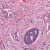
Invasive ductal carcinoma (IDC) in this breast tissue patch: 1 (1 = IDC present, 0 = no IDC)